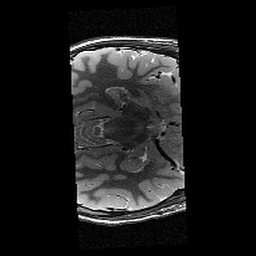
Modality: T2w
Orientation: axial
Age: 11
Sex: male
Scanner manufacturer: siemens
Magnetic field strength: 3 T
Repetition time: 9.23 s
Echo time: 0.067 s